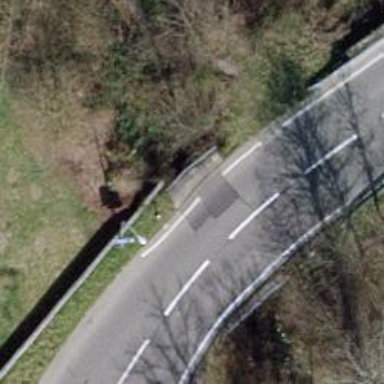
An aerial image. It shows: Asphalt tertiary road without sidewalk.